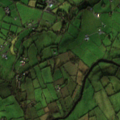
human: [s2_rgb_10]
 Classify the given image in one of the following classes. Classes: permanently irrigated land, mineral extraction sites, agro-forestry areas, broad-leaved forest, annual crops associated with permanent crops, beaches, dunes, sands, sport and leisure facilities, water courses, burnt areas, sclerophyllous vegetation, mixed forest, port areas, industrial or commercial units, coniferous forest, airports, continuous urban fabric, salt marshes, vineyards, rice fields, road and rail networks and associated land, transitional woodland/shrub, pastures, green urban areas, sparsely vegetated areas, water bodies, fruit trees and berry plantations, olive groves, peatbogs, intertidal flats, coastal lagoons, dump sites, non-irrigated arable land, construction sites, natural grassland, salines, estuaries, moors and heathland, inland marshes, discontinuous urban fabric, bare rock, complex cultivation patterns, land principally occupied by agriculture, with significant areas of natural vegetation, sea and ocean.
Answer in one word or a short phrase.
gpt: pastures, land principally occupied by agriculture, with significant areas of natural vegetation